Question: Im using ShareKit for posting to Twitter and Facebook in my app. Facebook is working fine.
But when i tried to post on twitter firstly the message "saved" is showing and then immediately the alert message" Error unknown error" is showing and the message is not get posted in twitter.
Can anyone please help me with this.
I googled a lot and cant figure out the problem.
Hope for your help.Thanks in advance.
I used the below code:
'''
[SHK setRootViewController:self];
UIImage *im = [UIImage imageNamed:@"newlog.jpg"];
SHKItem *item = [SHKItem image:im title:[NSString stringWithFormat:@"Question: %@
Answer: %@",t.text,t3]];
item.text=@"The App";
SHKActionSheet *actionSheet1 =[SHKActionSheet actionSheetForItem:item];
[actionSheet1 showInView:self.view];
'''

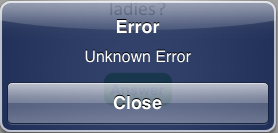
Answer: Log in into <URL> and go to My applications, select your app & go to settings tab:

set Application Type to Read and Write

now try to tweet using sharekit it may work. If you enable privacy settings in your twitter profile then also tweets won't get posted on your wall.

Remove the check mark (Protect my Tweets) & try to tweet again. If the issue is not with above mentioned cases then debug sharekit code.